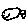
Label: fish